Aerial crown-view tile of a tropical tree (Barro Colorado Island, Panama), acquired 20240611:
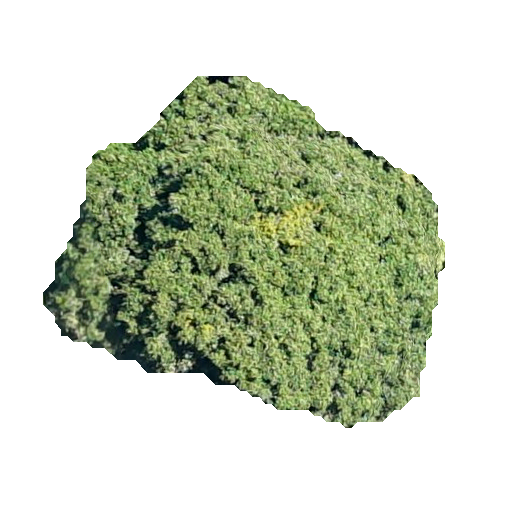
Species: Prioria copaifera
GBIF accepted scientific name: Prioria copaifera
Crown area: 150.01 m²